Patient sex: F
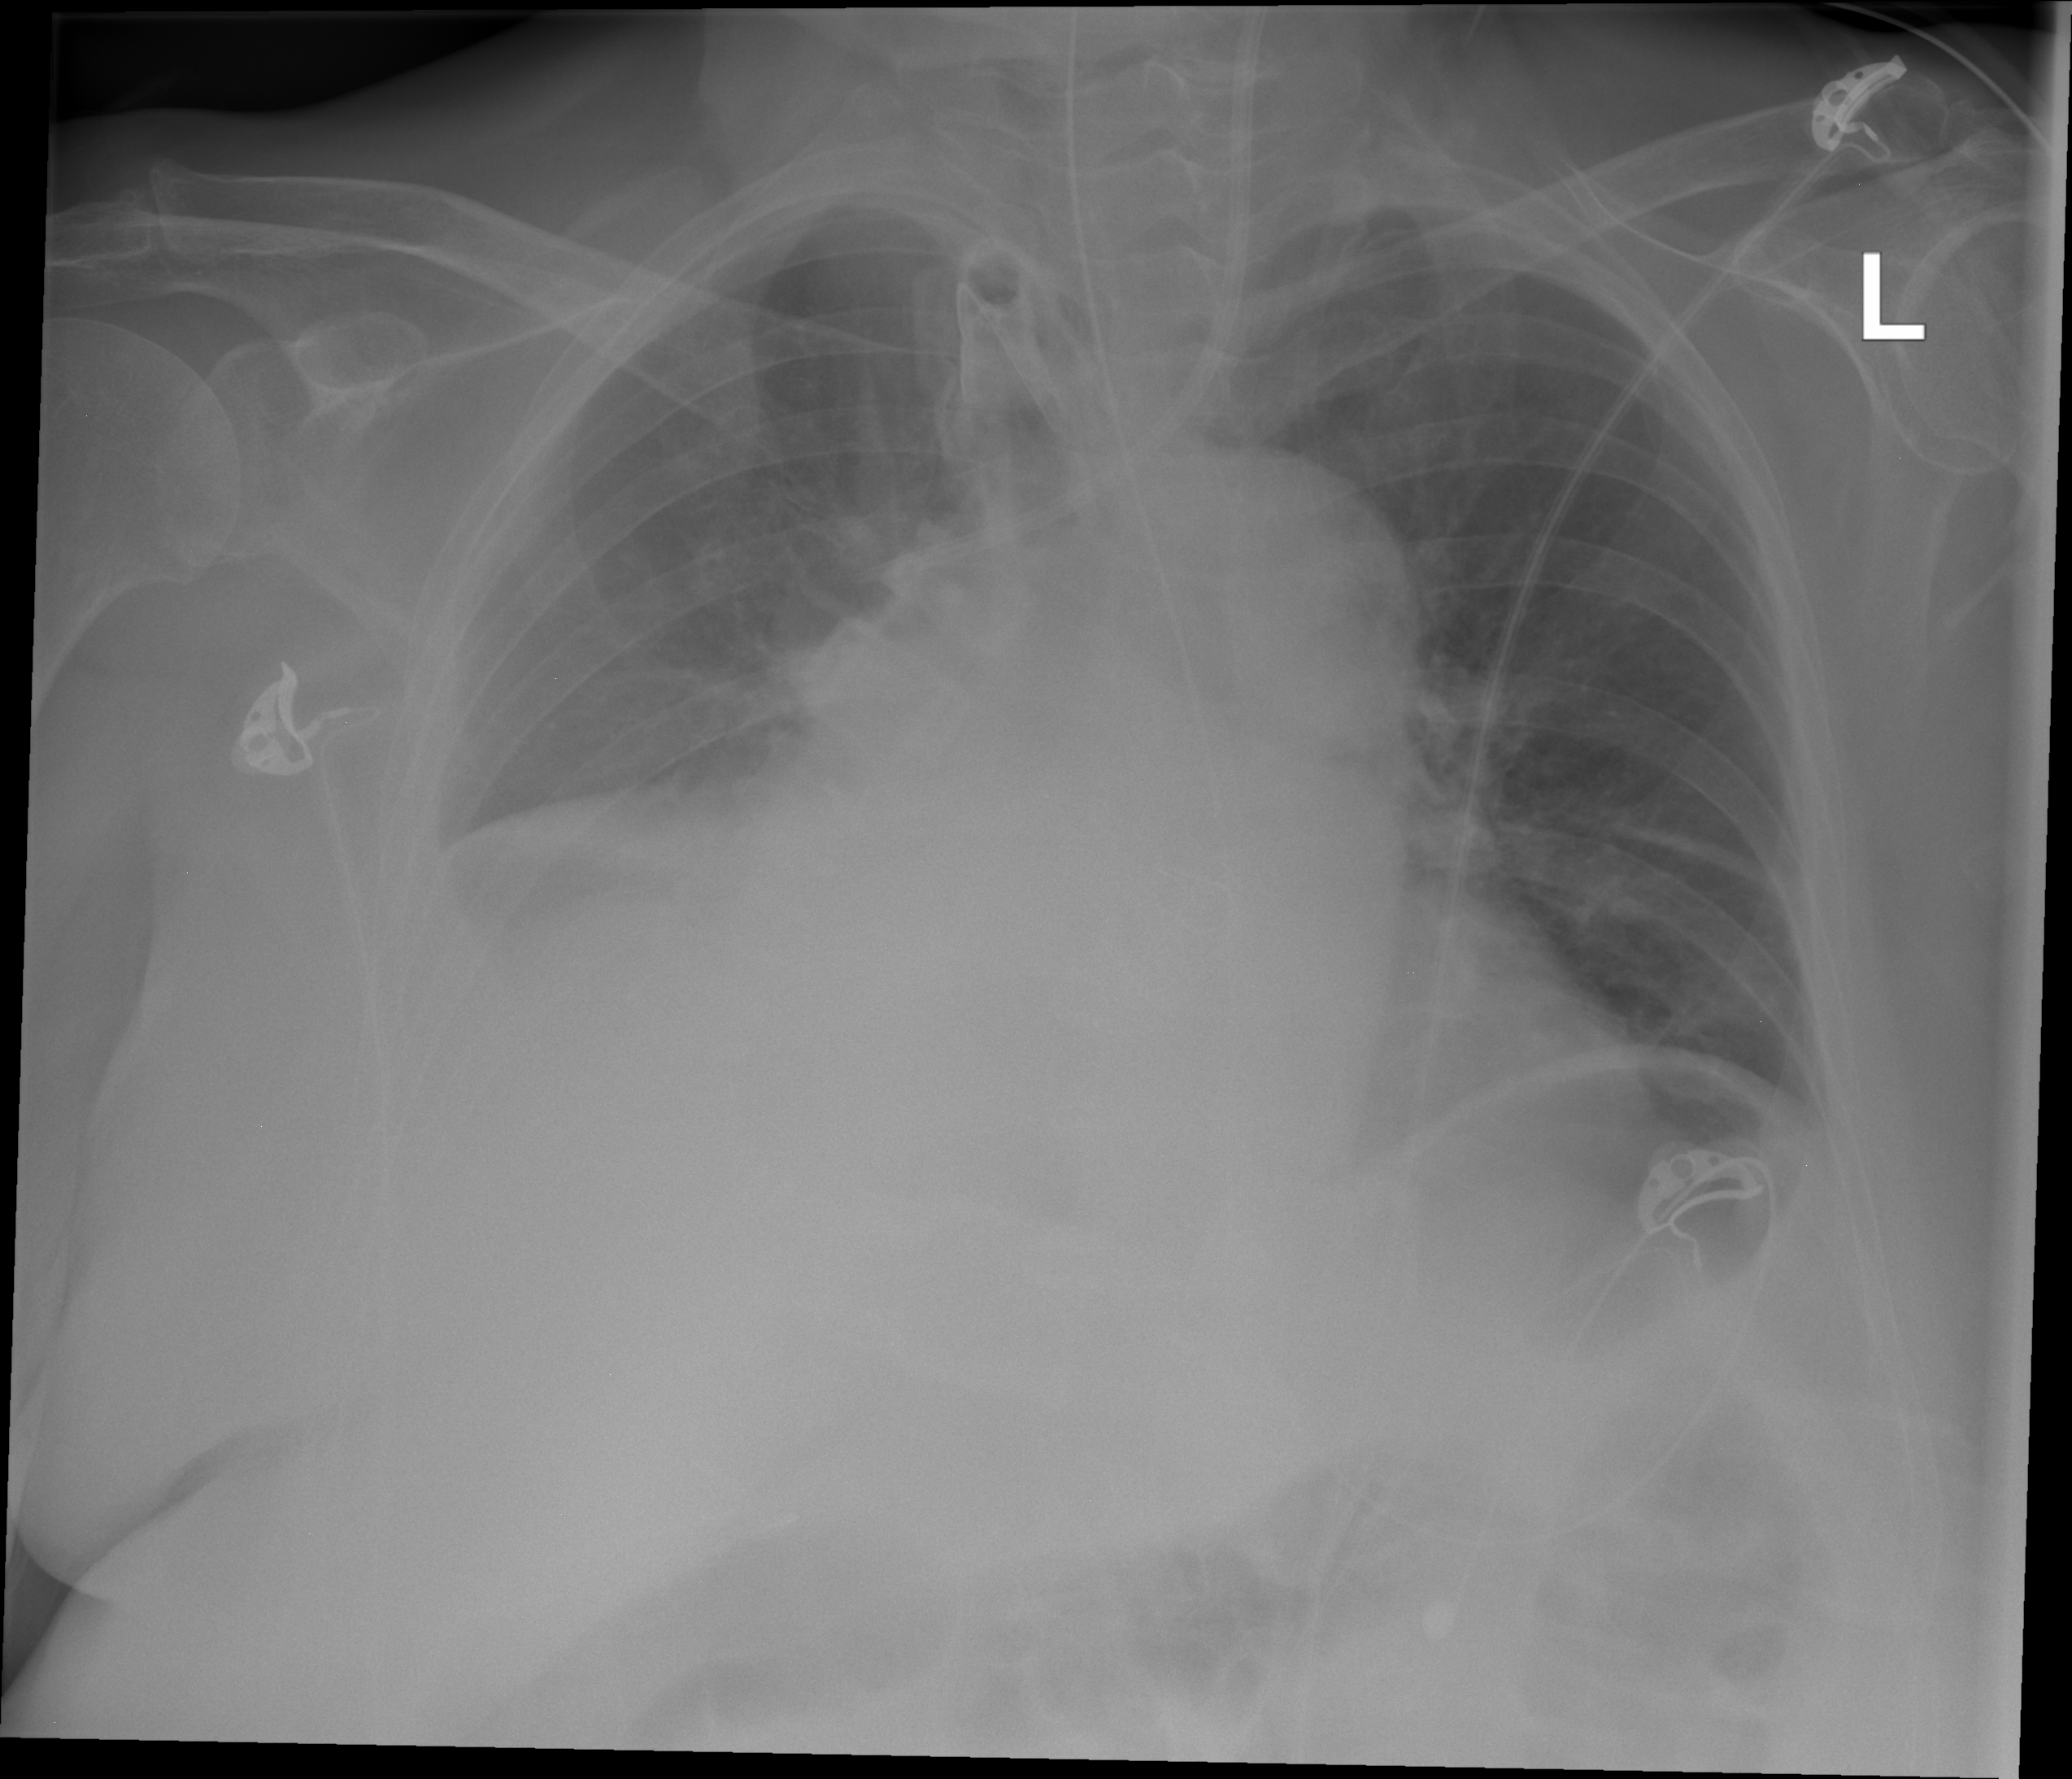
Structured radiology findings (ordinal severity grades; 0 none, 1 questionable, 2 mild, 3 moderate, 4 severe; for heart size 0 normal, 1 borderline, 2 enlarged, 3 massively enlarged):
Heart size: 2
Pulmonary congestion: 1
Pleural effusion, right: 3
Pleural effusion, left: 0
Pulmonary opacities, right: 0
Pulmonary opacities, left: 0
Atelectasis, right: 2
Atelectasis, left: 2